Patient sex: M
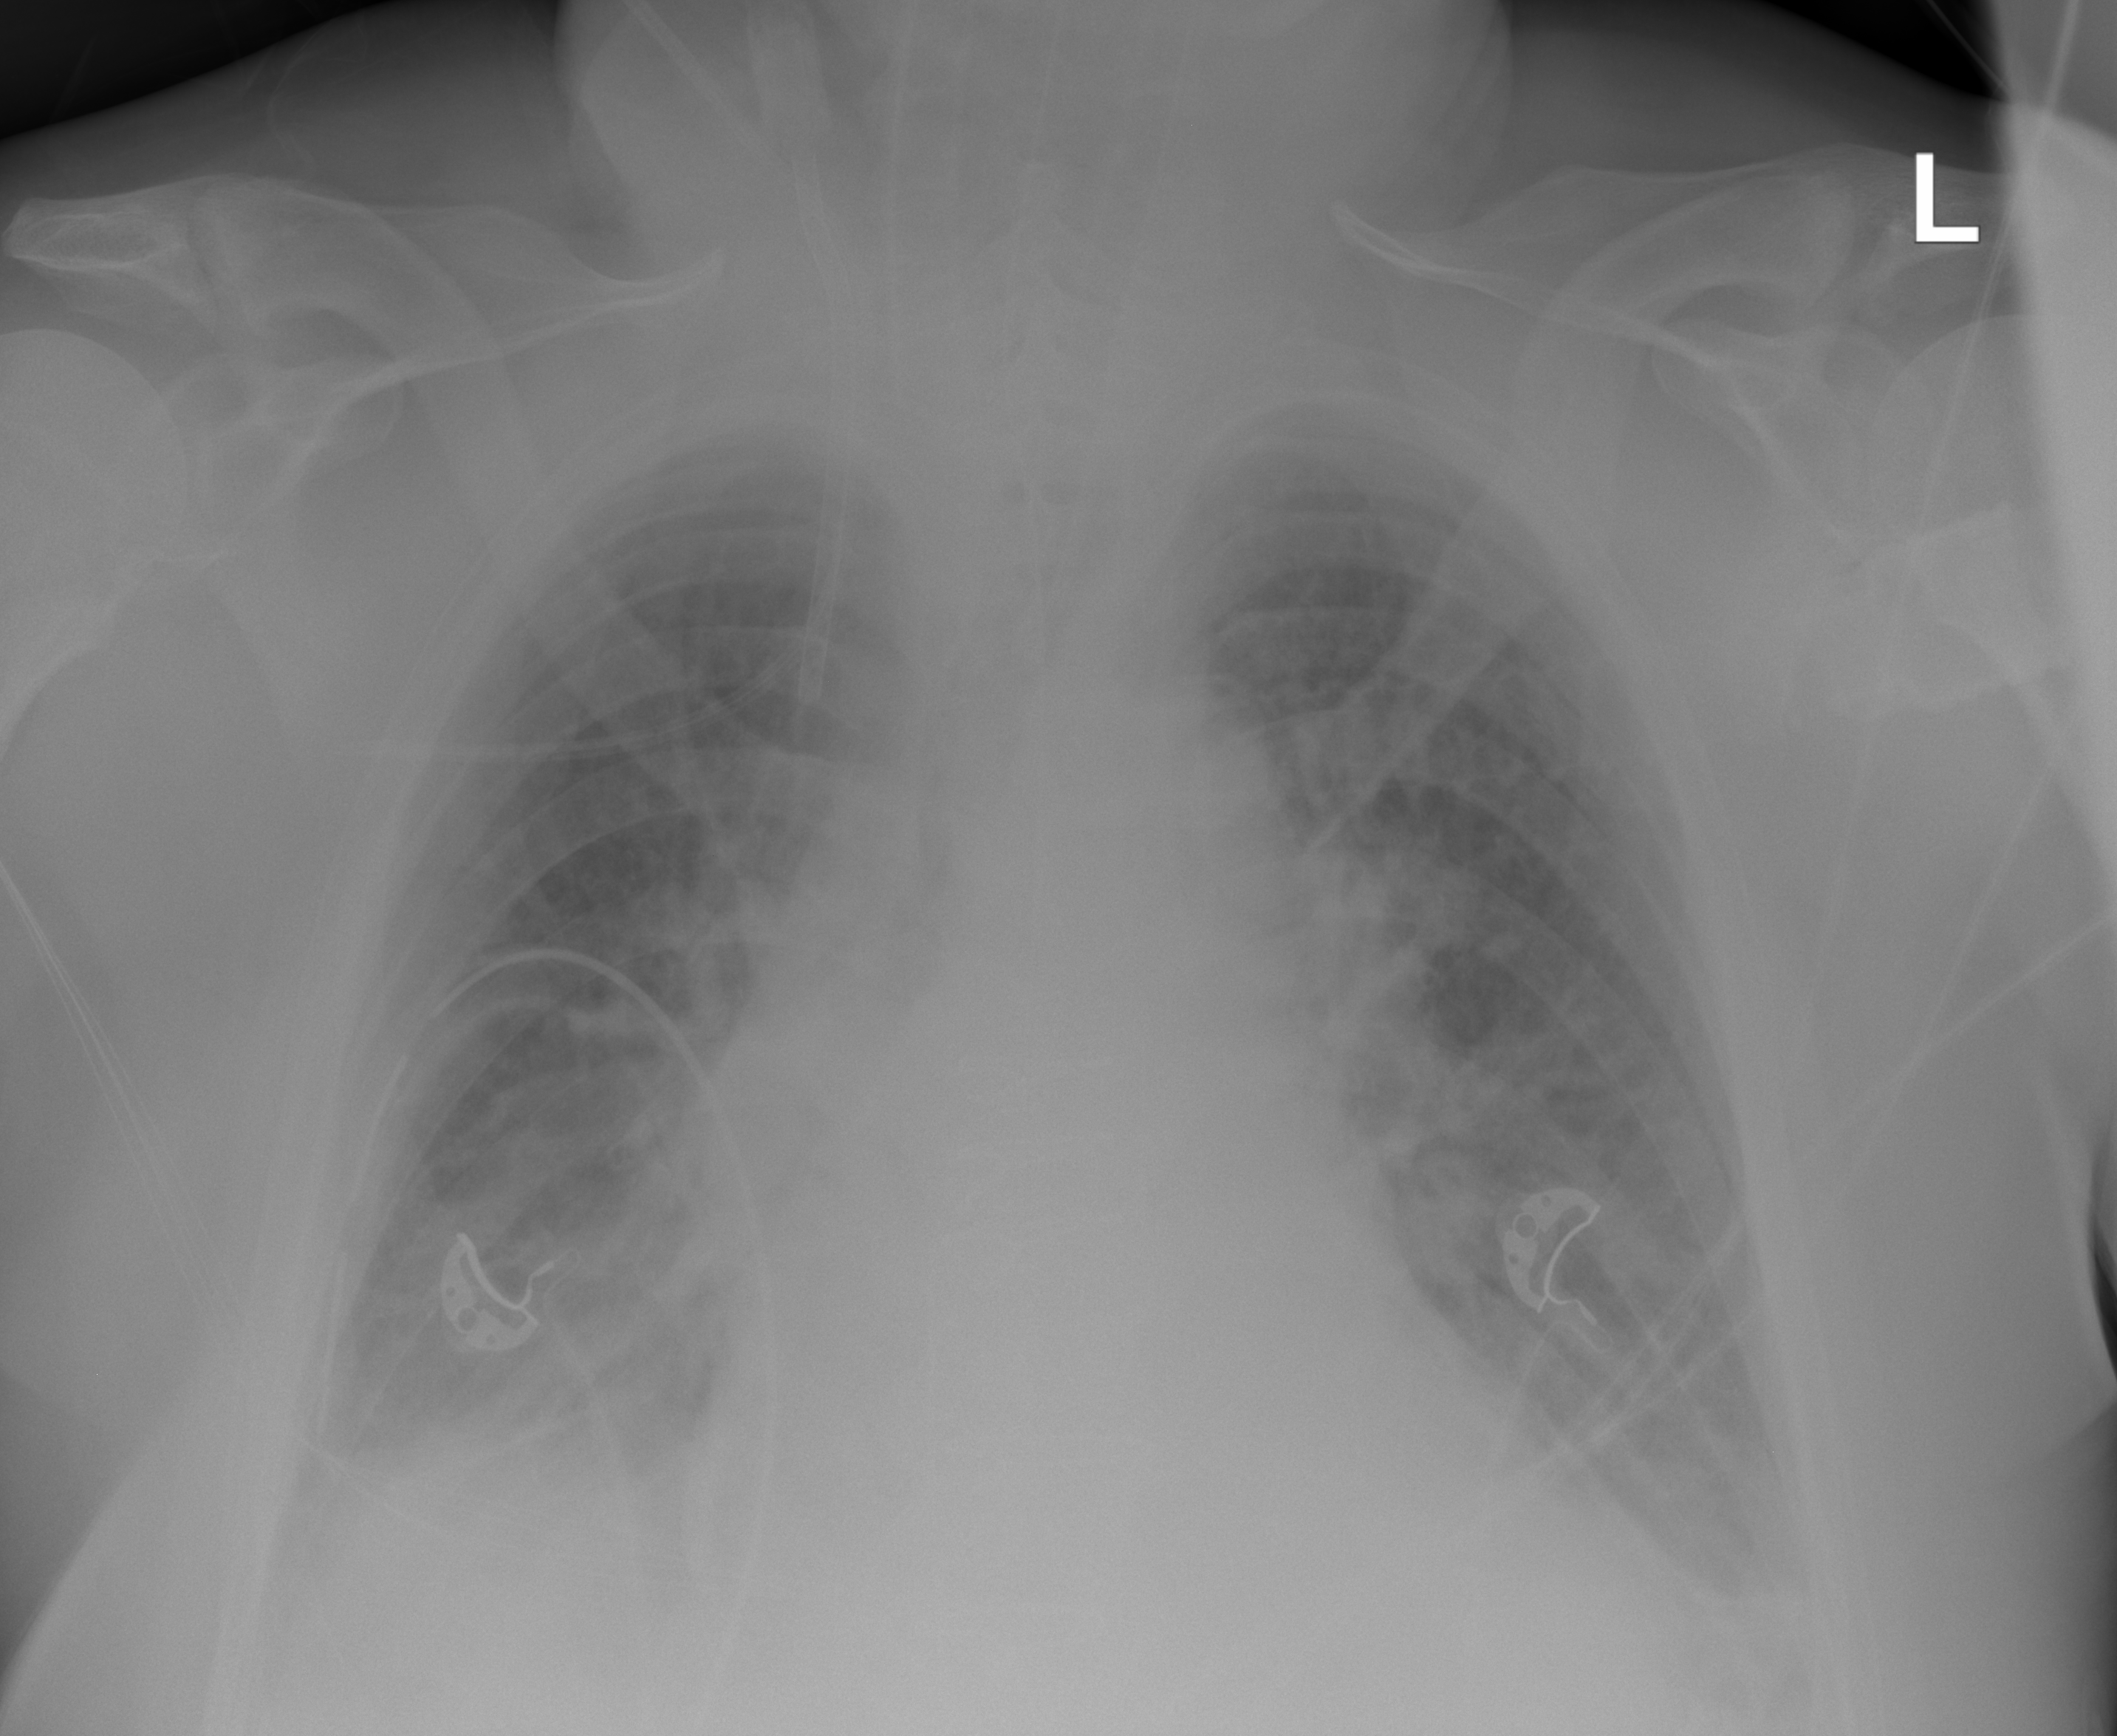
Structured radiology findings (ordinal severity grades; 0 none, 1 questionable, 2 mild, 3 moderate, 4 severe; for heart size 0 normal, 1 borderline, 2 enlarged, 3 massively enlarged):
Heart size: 2
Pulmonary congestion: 3
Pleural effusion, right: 2
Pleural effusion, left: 2
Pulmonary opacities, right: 0
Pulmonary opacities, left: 0
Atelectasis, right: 2
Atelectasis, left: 2